Question: Evening all (morning for some of us),
First off, I am new to SQL as you may be able to tell from previous posts. I am trying to teach myself and it's difficult, but fun and rewarding at the same time.
I am messing around with my existing tables that I created and I am trying to figure out how to combine two tables into one query, sort one column first by ascending order, and then another column by alphabetical order.
My Customer table consists of 4 rows, with 3 columns (Customer ID, Customer Name, CustomerAddressID) and my second table, Address consists of 4 rows and 5 columns (AddressID, Street, City, State, ZipCode)
I have tried a few ways to do this but I am running into some problems.
'''
SELECT [CustomerName],[Street],[City],[State],[ZipCode]
FROM Customer,Address
ORDER BY ZipCode ASC, CustomerName;
'''
The above code combines everything into one result, which is fantastic, but I end up with 16 rows. The first 4 rows show the CustomerName in Alphabetical order which is what I want. The rest of the columns however are all duplicates. I attached a screenshot of my two attempts to query the correct data.
Please note that I have Primary Keys set up as AddressID, CustomerID and a Foreign Key setup as the CustomerAddressID. I am not sure if these need to be included in my query to help sort the information.
I've had enough hitting my head against the wall trying to figure this out. I've consulted just about every guide I can find and I just can't seem to get this to work.
Any guidance would be appreciated.
Thank you,
Jason
Edit** (Here is my original INSERT statements for the data)
'''
INSERT INTO [dbo].[Address]
([AddressID]
,[Street]
,[City]
,[State]
,[ZipCode])
VALUES
(1,'2400 Broadway','New York','NY',11201),
(2,'320 21st Street','Atlanta','GA',30322),
(3,'439 Skyline Blvd','Seattle','WA',98101),
(4,'56 Park Avenue','Dallas','TX',75201);
GO
INSERT INTO [dbo].[Customer]
([CustomerID]
,[CustomerName]
,[CustomerAddressID])
VALUES
(1,'Western Supply Co.',2),
(2,'Jake Harper',4),
(3,'Elizabeth Harper',1),
(4,'Abacus Consulting',3);
GO
'''
EDIT 2*
Thank you Ughai for the quick assistance. I played with it and figured it out. Works perfectly now:
'''
SELECT Customer.CustomerName, Address.Street, Address.City, Address.State, Address.ZipCode
FROM Customer
INNER JOIN Address
ON Customer.CustomerAddressID=Address.AddressID
ORDER BY ZipCode ASC, CustomerName ASC;
'''
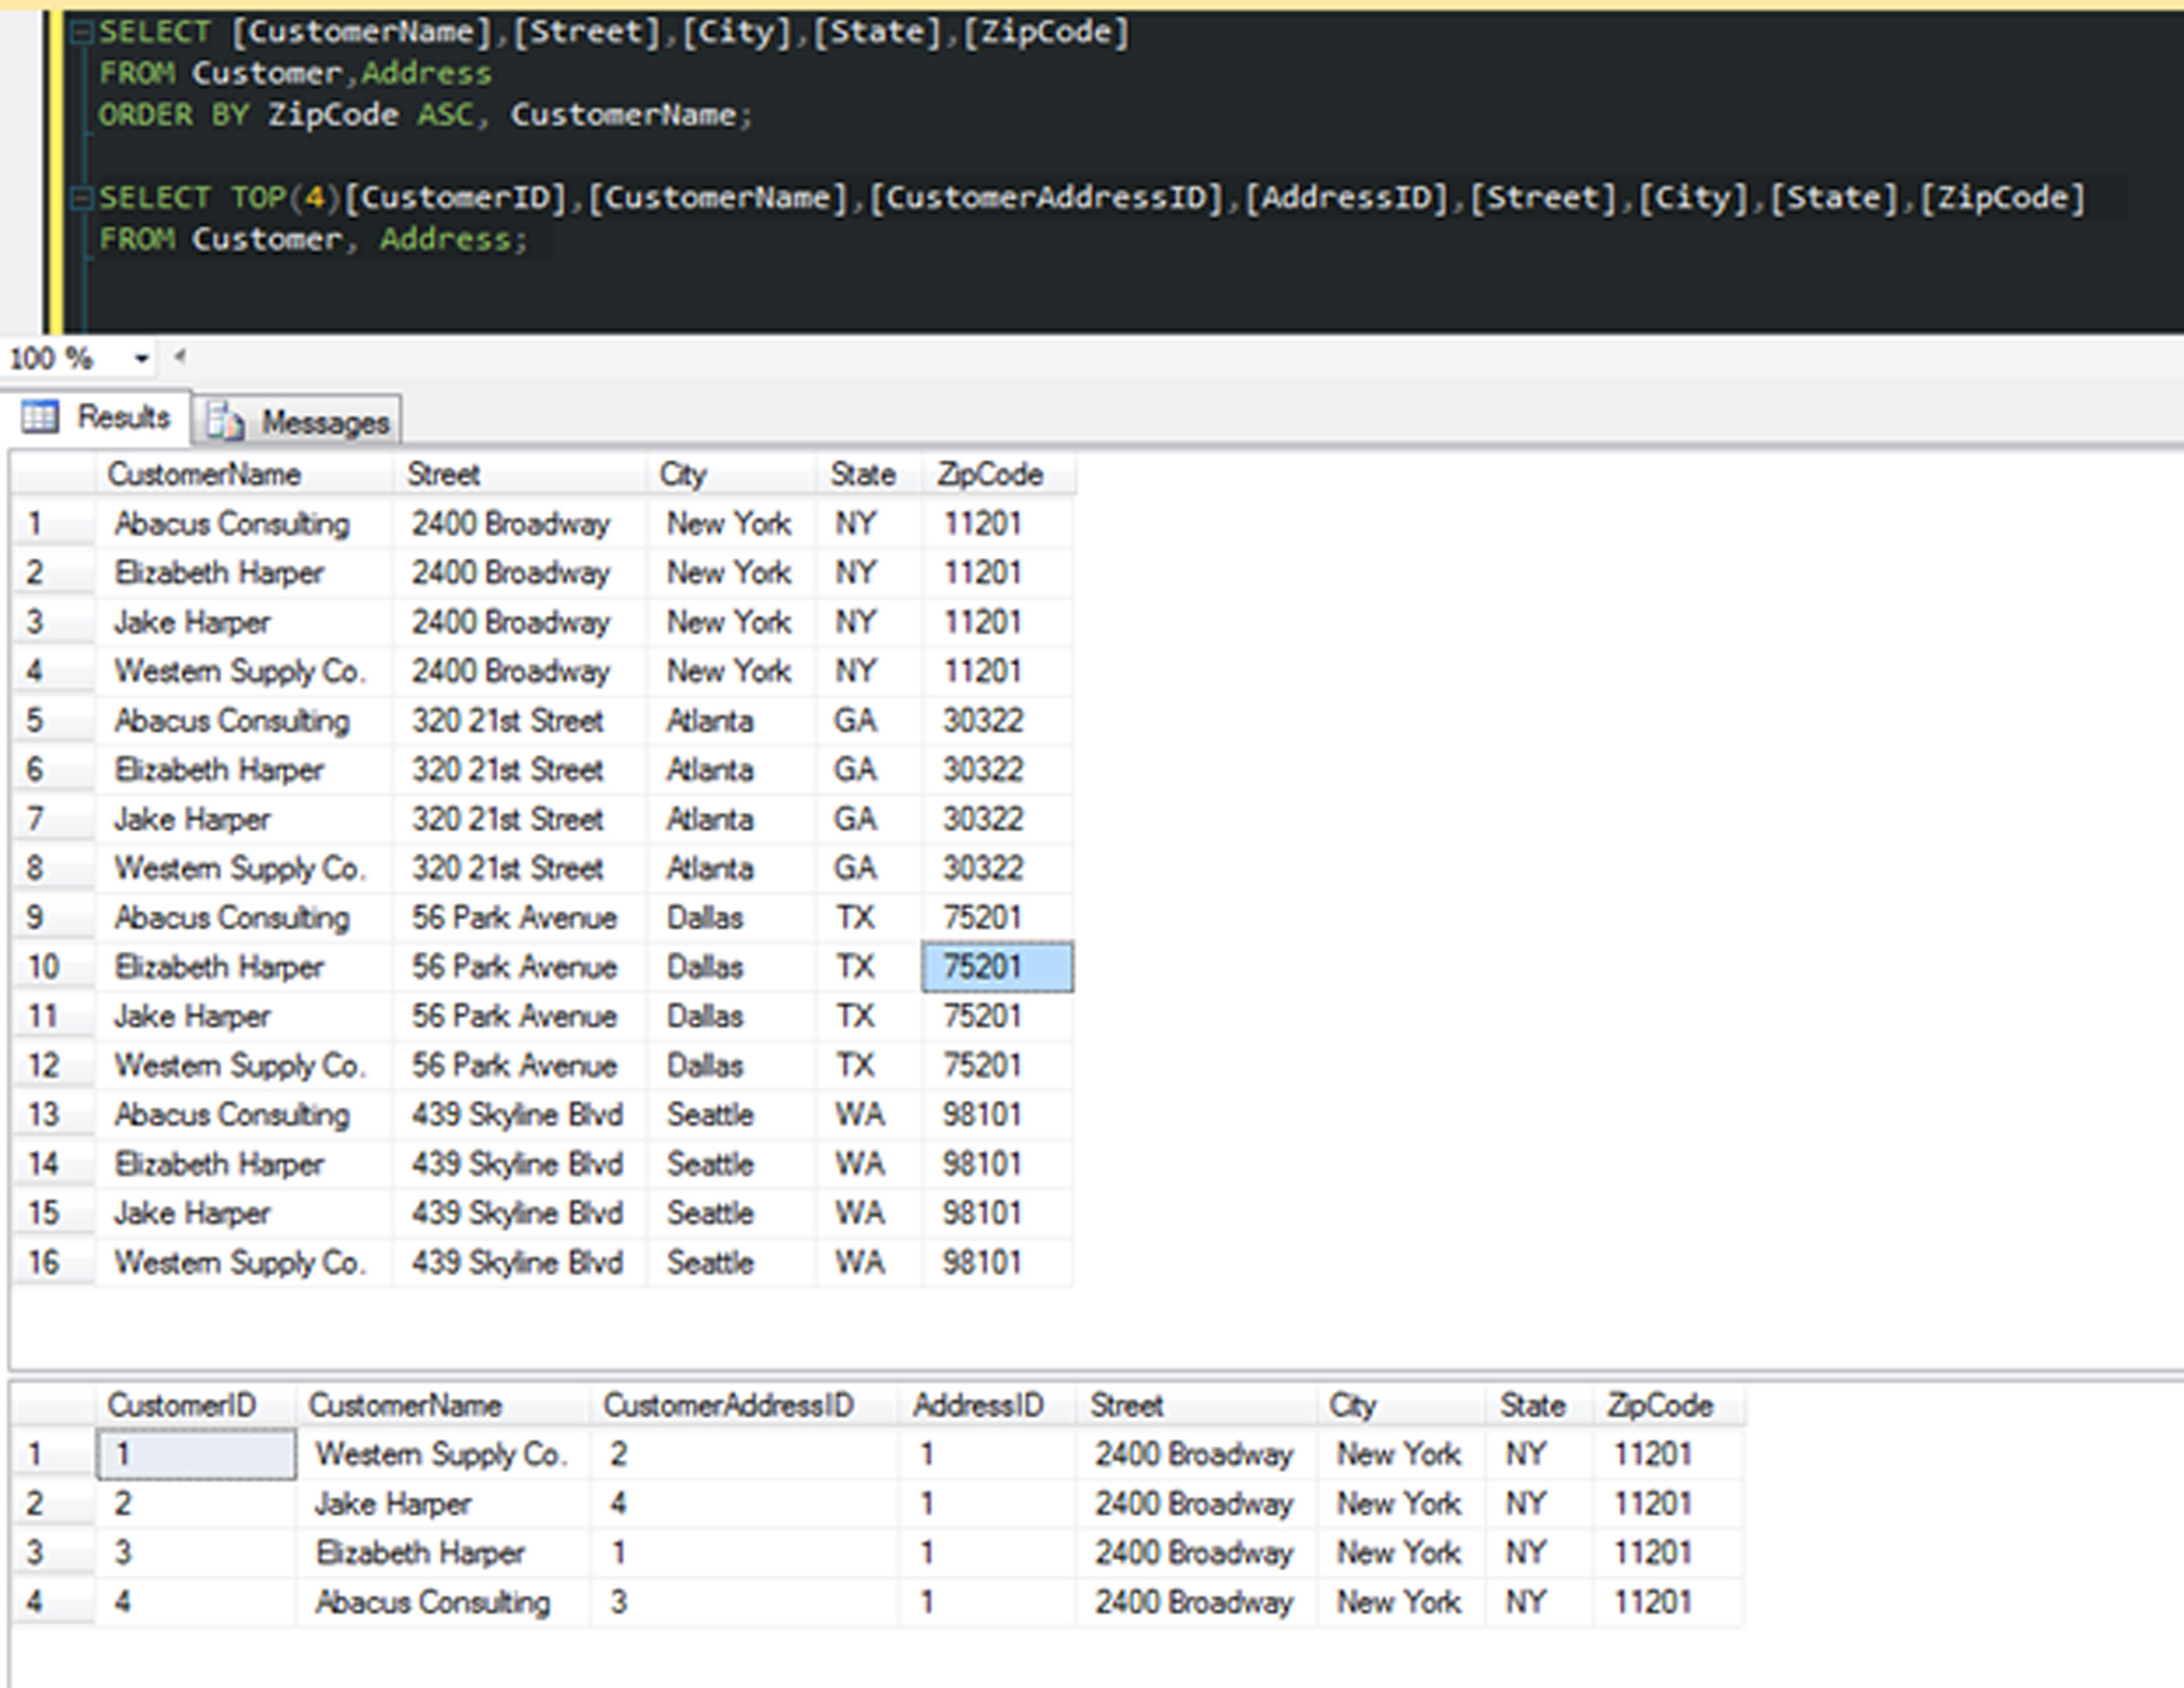
Answer: You wrote a query that simply does a cross join.
Try below query to get the proper result.
'''
SELECT C.CustomerName, A.Street, A.City, A.State, A.ZipCpde
FROM Customer C
INNER JOIN Address A
ON C.CustomerAddressID = A.AddressID
ORDER BY A.ZipCode ASC, C.CustomerNAme;
'''
When you want to get the result from two or more tables you always use JOIN.
JOIN Clause always returns the concise result.